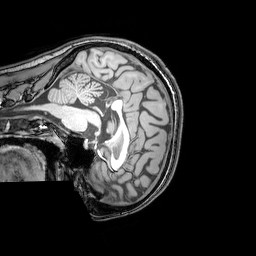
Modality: T1w
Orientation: sagittal
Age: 25
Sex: female
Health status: healthy
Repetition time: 0.081 s
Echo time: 0.037 s